Field crop: maize
Growth stage: 2
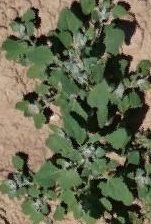
Species: chenopodium